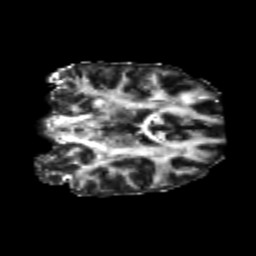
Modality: FA
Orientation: coronal
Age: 21
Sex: female
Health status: healthy
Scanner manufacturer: philips
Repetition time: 7.7 s
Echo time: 0.09123 s